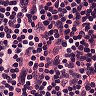
Metastatic tissue present: no